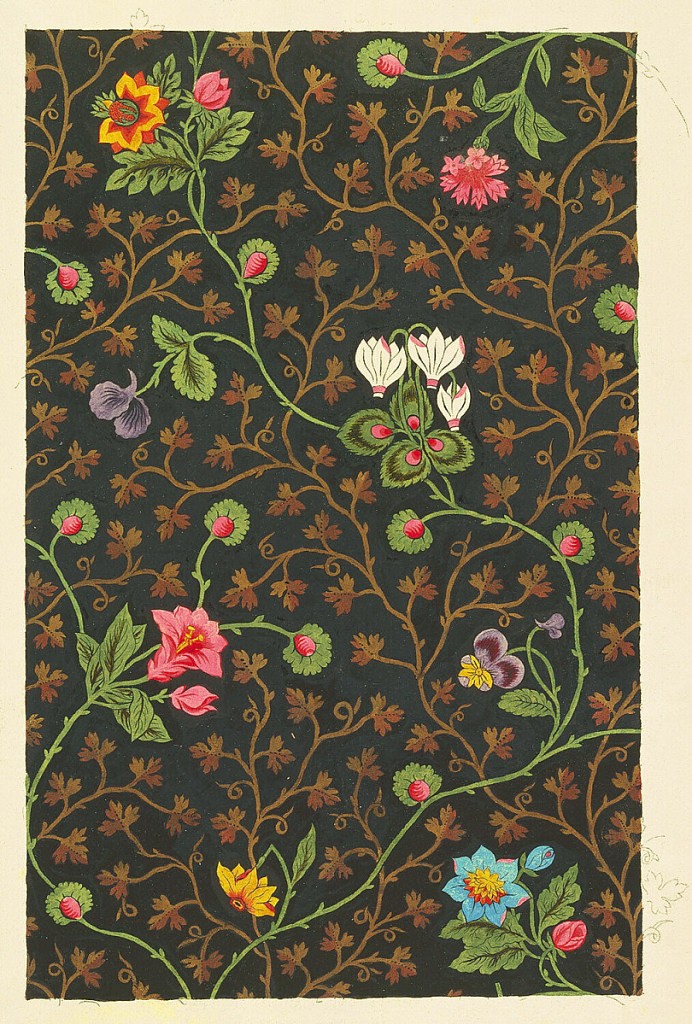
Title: Floral design for printed textiles
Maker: Jean DuBois, Swiss, 1789 - 1849
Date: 1800–1818
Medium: Brush and gouache, graphite on white wove paper
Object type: Drawing
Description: Dense brown leafy pattern on black ground overlapped with green vines and small flowers.